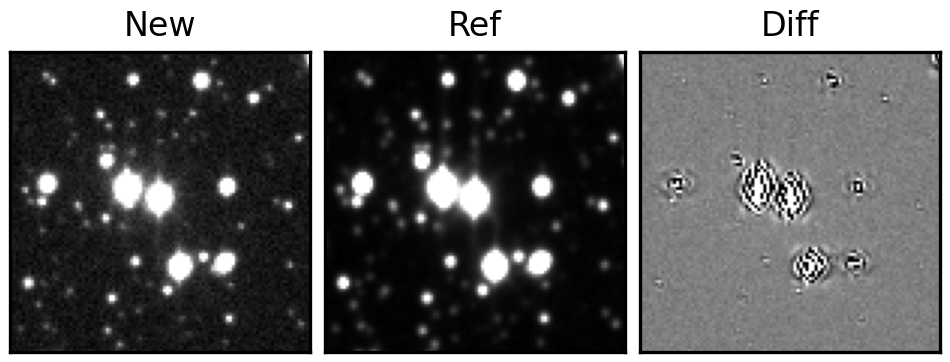
Label: bogus